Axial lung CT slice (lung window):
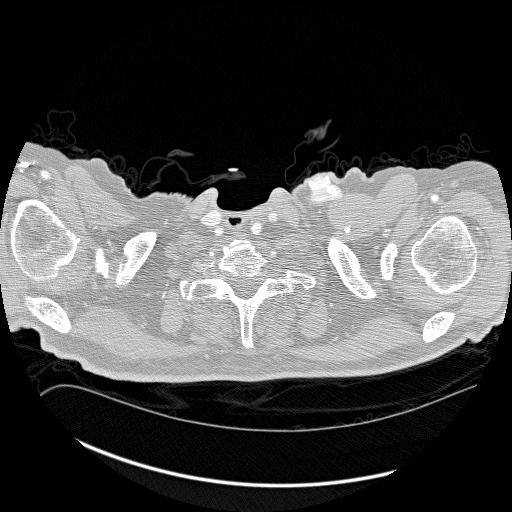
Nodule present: no